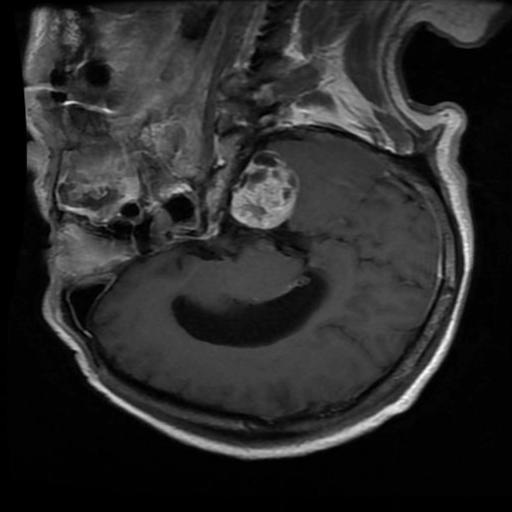
Label: meningioma